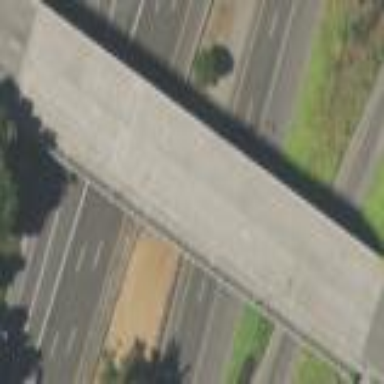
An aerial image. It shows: Man-made bridge.